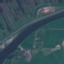
Label: River